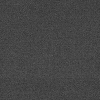
Atmospheric dust classification: dusty